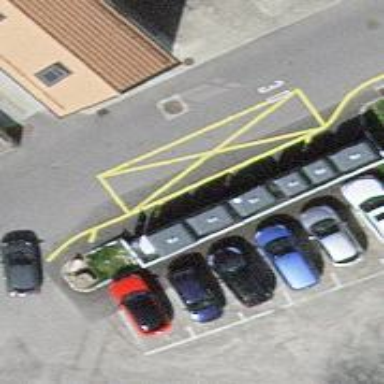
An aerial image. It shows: Waste transfer station.